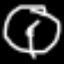
Label: clock